Interaction volume radius: 5 \u00c5
Interaction volume height: 10 \u00c5
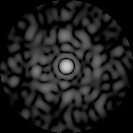
Disorder parameter: 0.7927